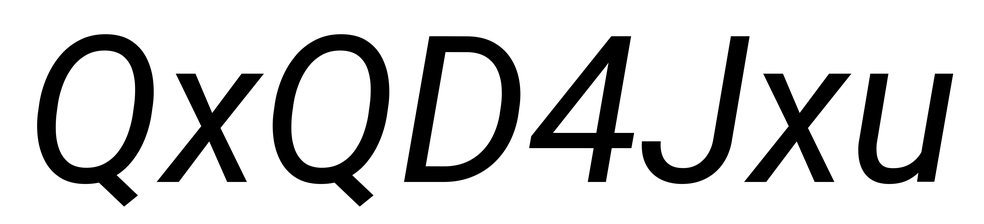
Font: Roboto-Italic_Italic